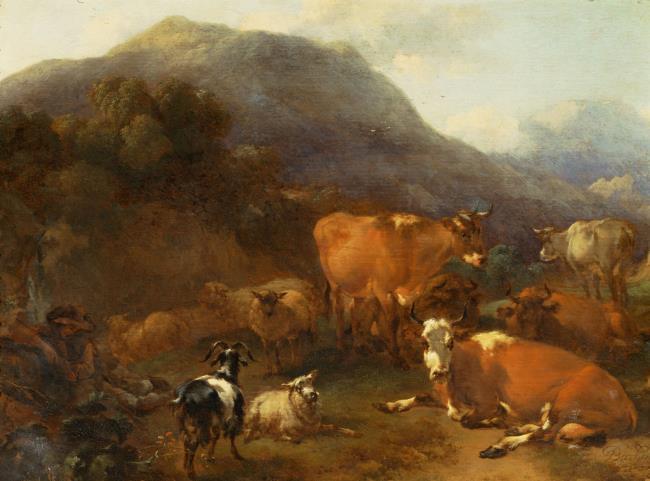
Title: Landscape with cattle and shepherds
Artist: Nicolaes Berchem
Earliest date: 1675
Latest date: 1680
Genre: painting
Iconography: cattle
Keywords: mountain landscape, cow, goat, sheep, herdsman, sleeping